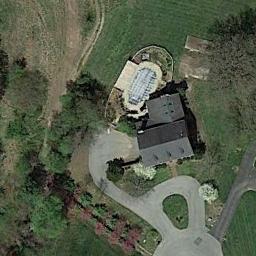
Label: sparse_residential